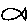
Label: fish